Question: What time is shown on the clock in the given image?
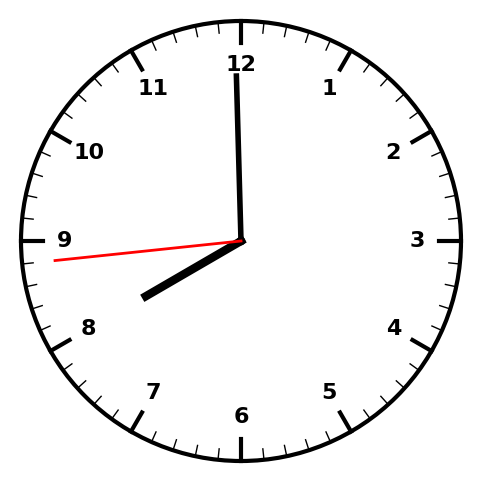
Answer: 07:59:44